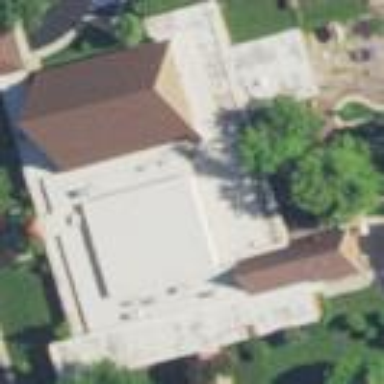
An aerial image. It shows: Building that is place of worship.